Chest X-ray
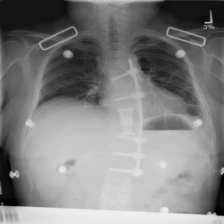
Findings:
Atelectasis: negative
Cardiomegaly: negative
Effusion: negative
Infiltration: negative
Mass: negative
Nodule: negative
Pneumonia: negative
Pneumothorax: negative
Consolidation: negative
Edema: negative
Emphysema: negative
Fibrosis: negative
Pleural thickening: negative
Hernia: negative